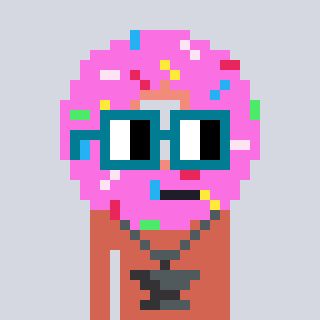
a pixel art character with square dark green glasses, a doughnut-shaped head and a peachy-colored body on a cool background